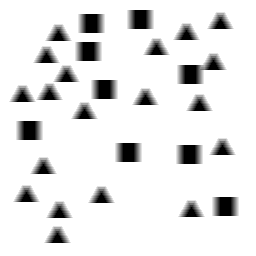
Squares: 9
Triangles: 19
Stars: 0
Total shapes: 28